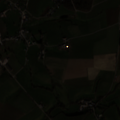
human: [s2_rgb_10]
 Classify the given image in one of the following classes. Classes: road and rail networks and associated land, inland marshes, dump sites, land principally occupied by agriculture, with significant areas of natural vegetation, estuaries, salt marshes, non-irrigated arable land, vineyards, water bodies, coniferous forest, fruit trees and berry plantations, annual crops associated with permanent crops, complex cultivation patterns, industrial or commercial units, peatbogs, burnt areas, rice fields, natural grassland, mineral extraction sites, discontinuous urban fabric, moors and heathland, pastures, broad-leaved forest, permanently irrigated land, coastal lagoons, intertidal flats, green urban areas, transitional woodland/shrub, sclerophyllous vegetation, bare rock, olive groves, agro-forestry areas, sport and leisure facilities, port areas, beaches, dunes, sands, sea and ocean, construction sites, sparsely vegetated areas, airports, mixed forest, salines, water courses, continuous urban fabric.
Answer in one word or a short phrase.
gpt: discontinuous urban fabric, sport and leisure facilities, pastures, complex cultivation patterns, land principally occupied by agriculture, with significant areas of natural vegetation